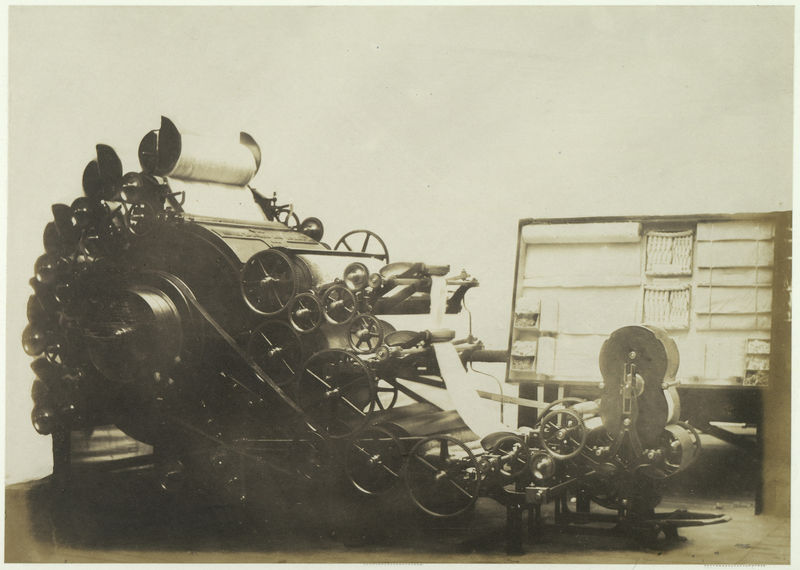
Titel: "Epurator" Machine for Cleaning Cotton. Risler.
Künstler: C.M. Ferrier & F. von Martens
Standort: Amsterdam
Institution: Rijksmuseum
Schlagwörter: white, black, gray, old, brown, paper, black and white, photo, ink, papier, raum, tan, photograph, photography, equipment, boden, wand, press, wheels, maschine, fotografie, machine, schwarz weiß, printing press, printer, rolls, vintage, type, machinery, weave, gears, spool, typewriter, roll, räder, supplies, conveyor, pulleys, levers, apparatur, zahnrad